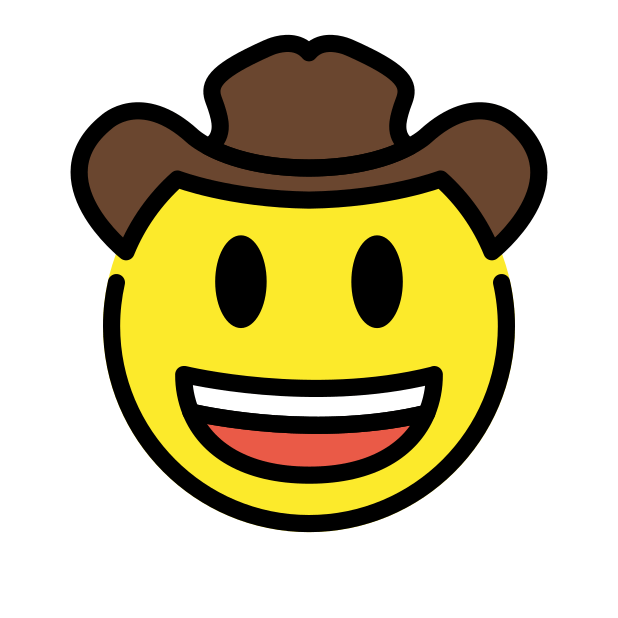
cowboy hat face